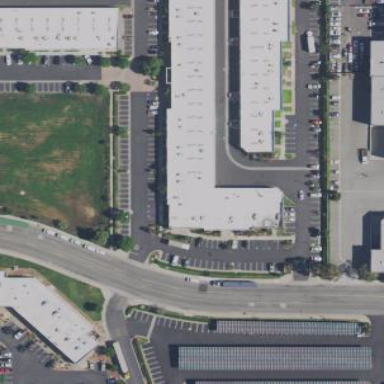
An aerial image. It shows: Industrial building.